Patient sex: M
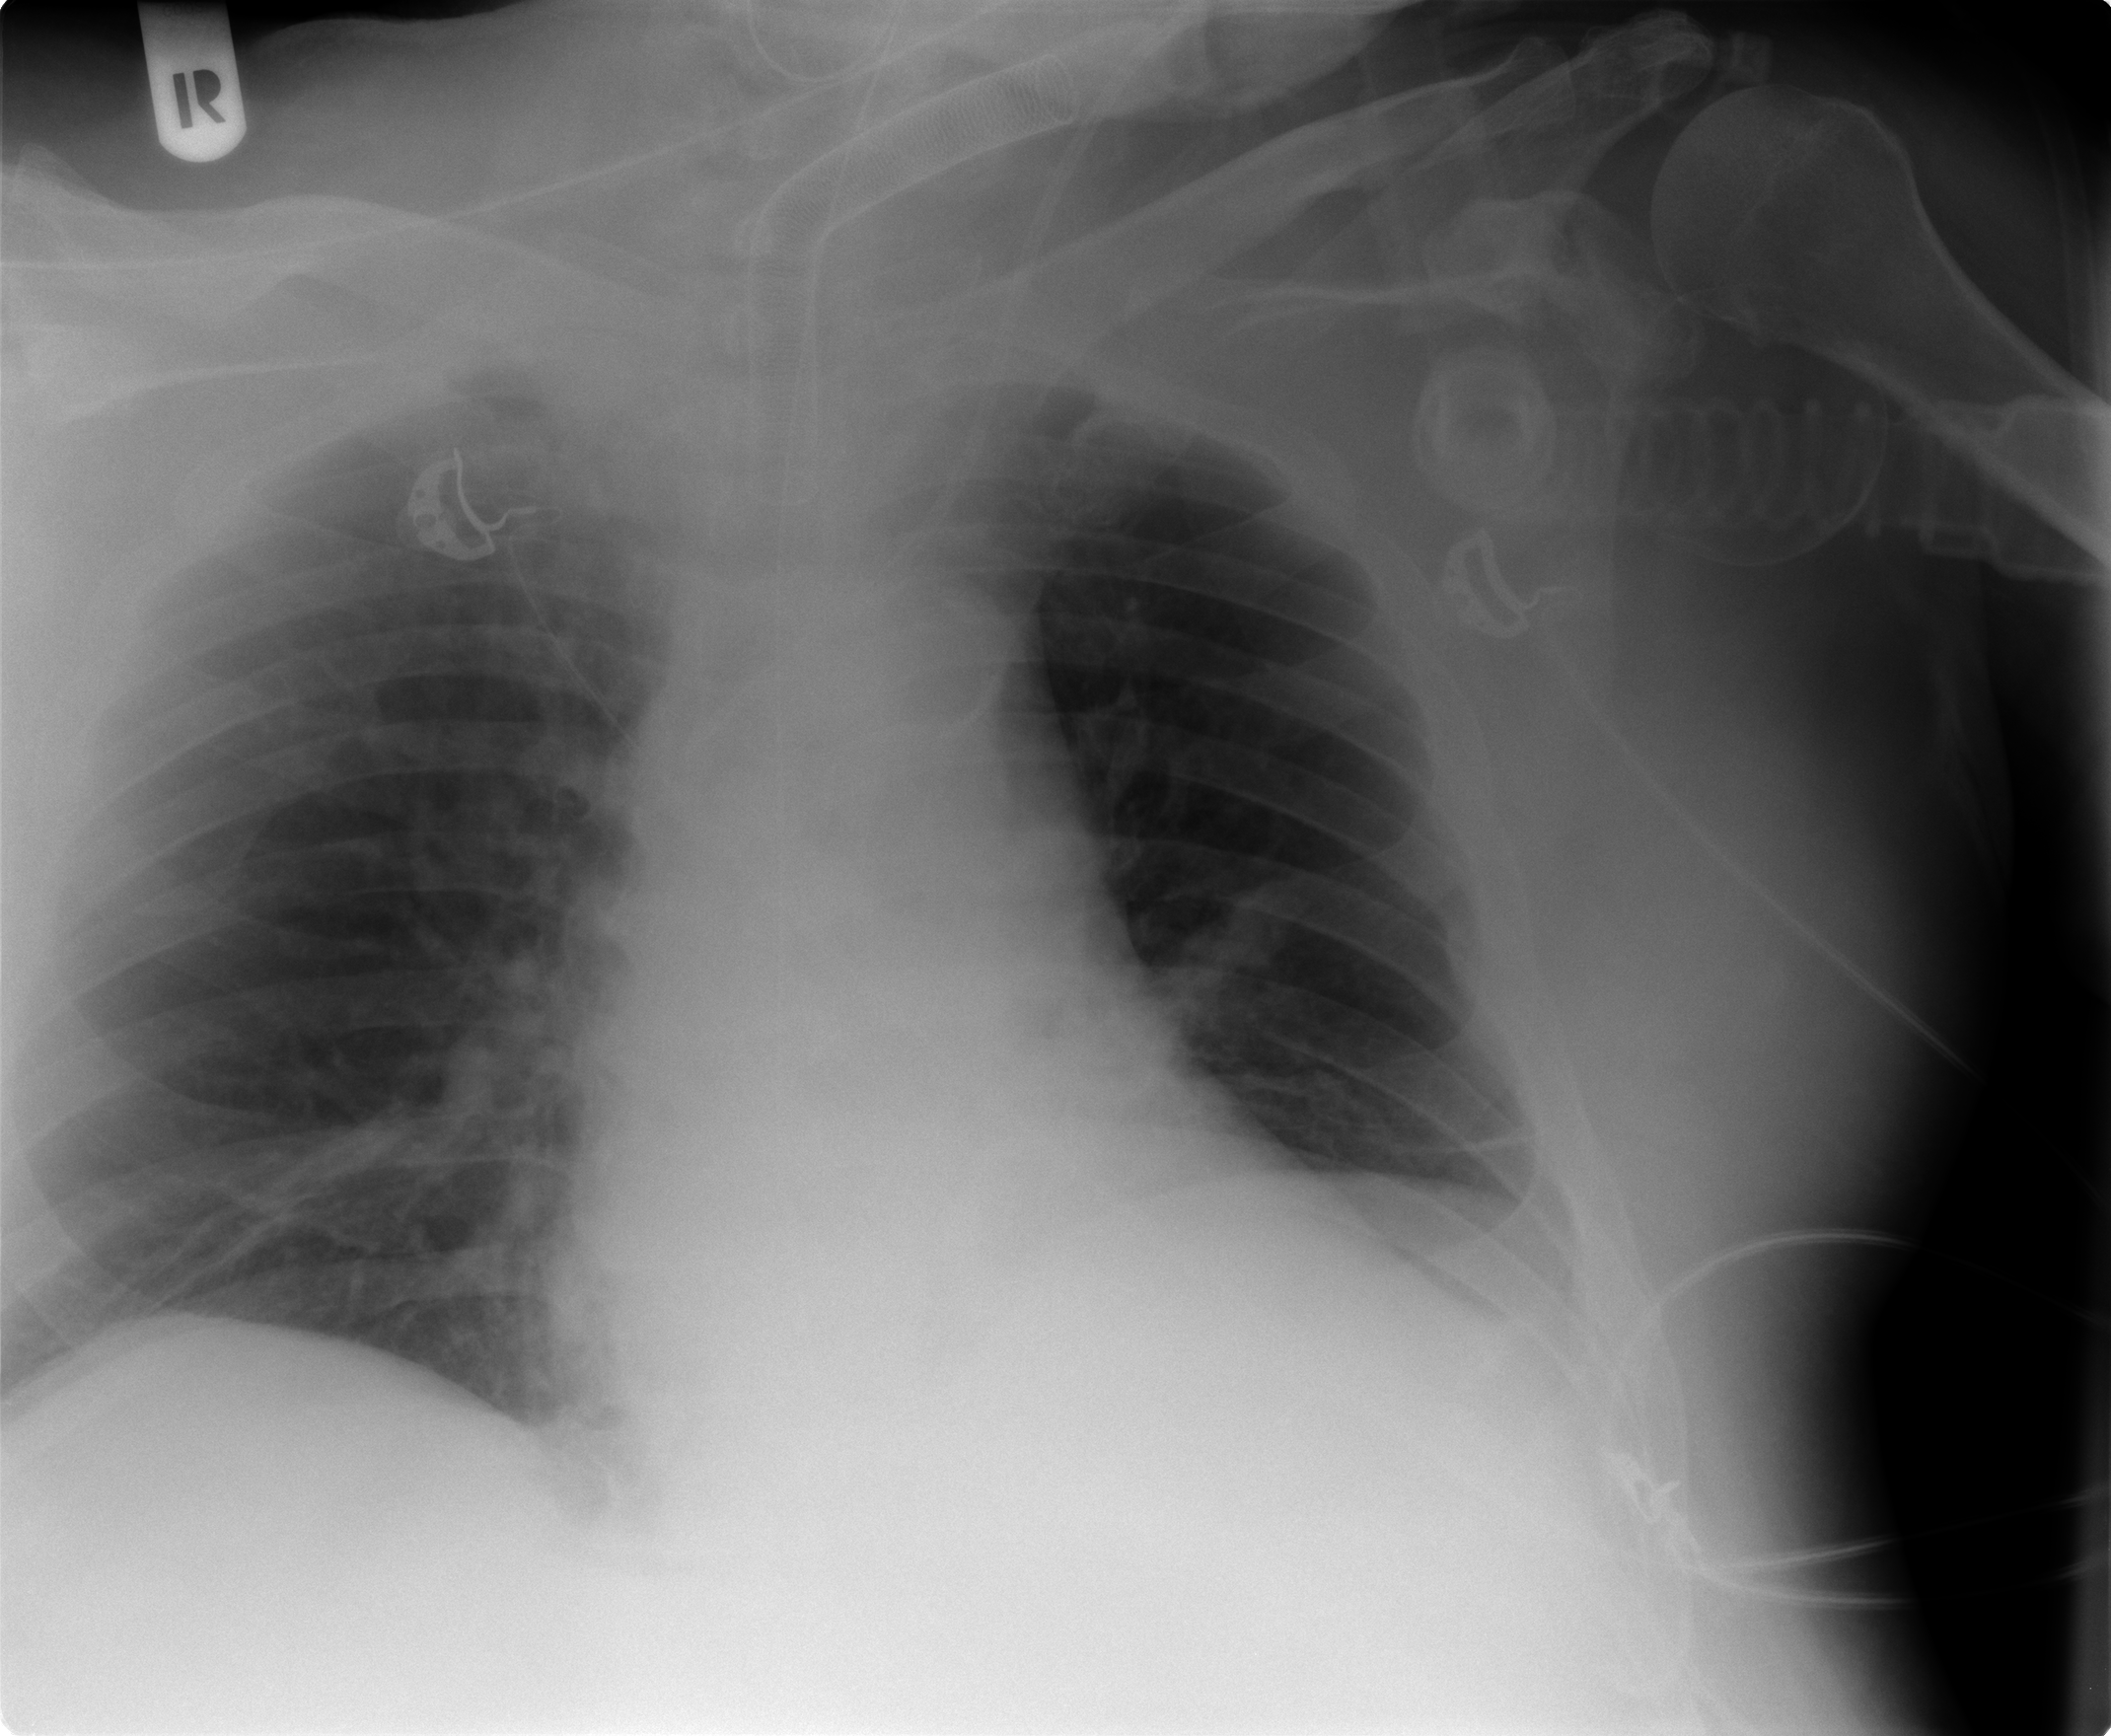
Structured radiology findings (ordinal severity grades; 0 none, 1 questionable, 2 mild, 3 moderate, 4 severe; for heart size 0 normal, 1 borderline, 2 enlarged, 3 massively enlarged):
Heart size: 2
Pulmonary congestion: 0
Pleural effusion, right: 0
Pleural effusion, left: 0
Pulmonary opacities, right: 0
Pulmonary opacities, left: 0
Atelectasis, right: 2
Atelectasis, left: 2